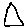
Label: triangle